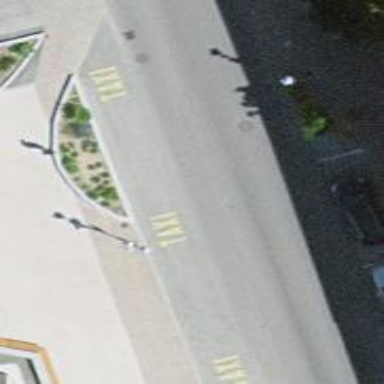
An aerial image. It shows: Taxi stand.